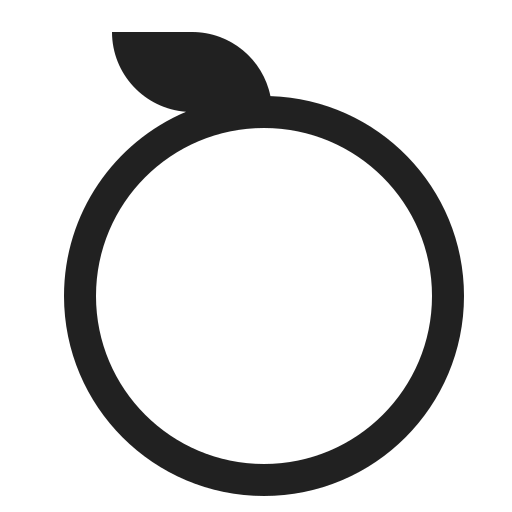
tangerine high contrast